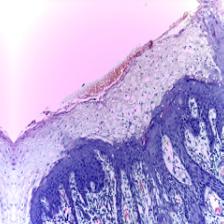
Diagnosis: Normal